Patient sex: M
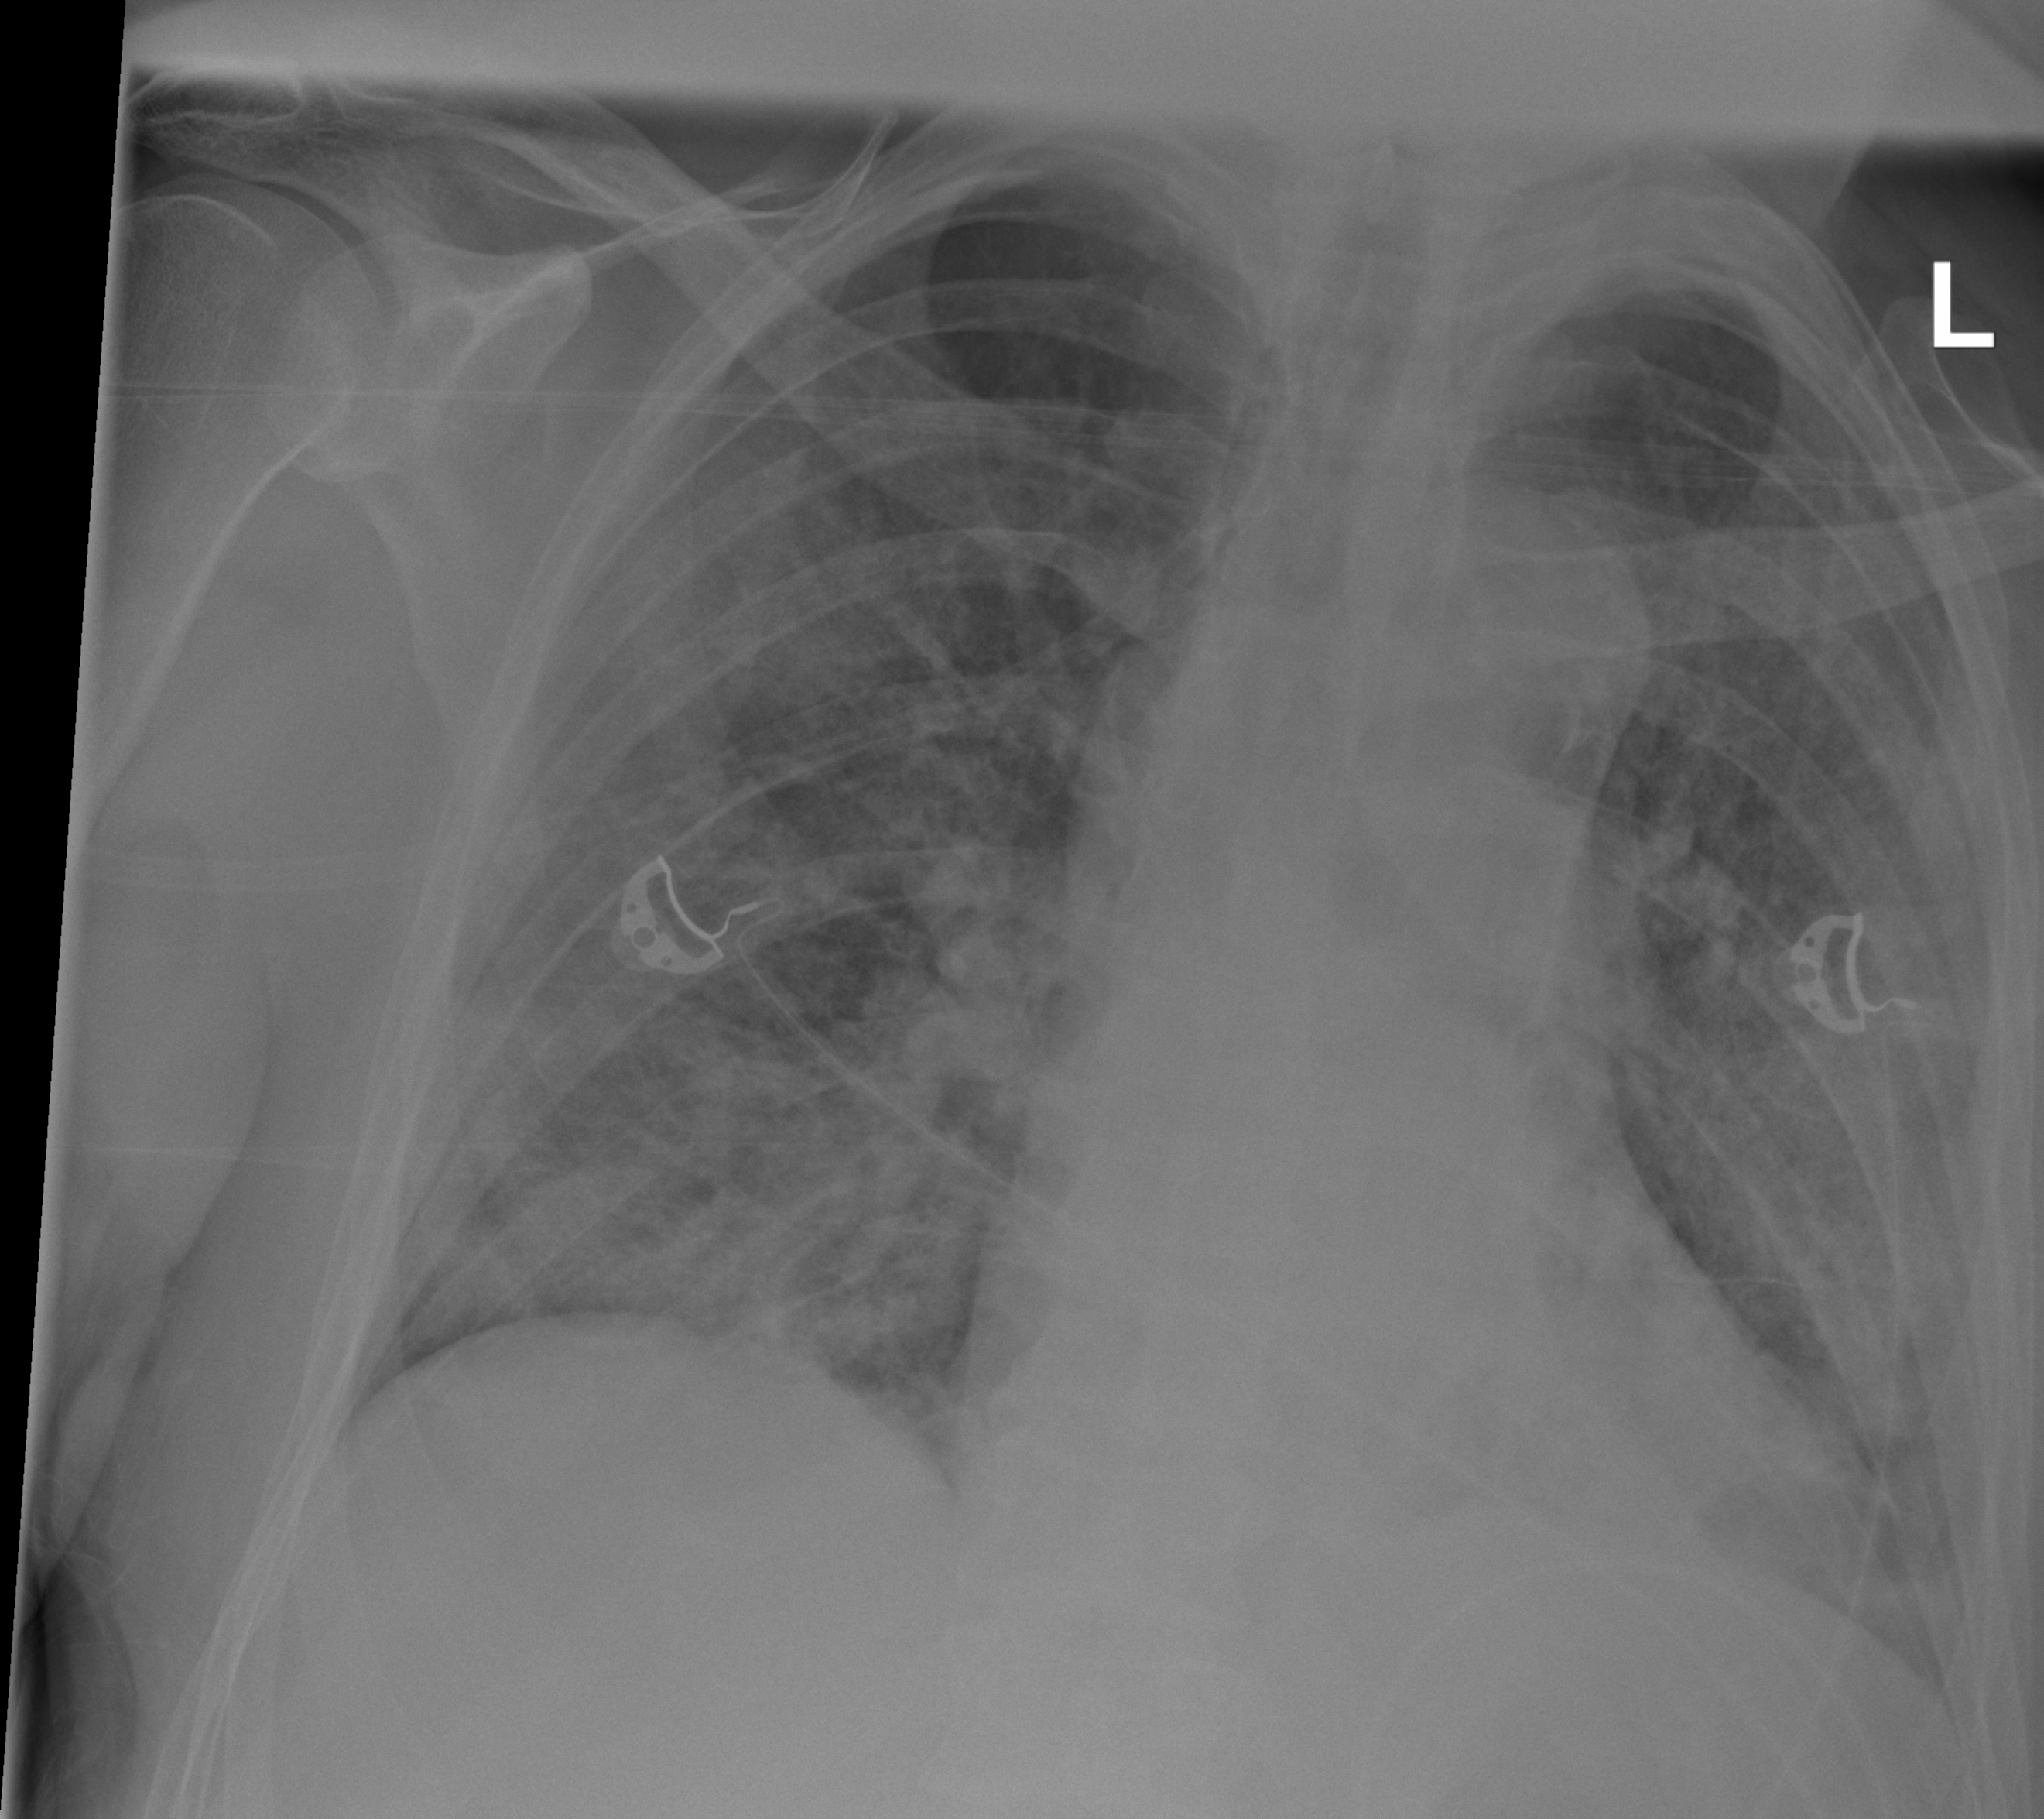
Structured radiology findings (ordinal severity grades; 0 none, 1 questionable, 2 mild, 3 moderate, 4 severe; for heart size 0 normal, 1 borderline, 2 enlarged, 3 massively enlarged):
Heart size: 1
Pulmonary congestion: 2
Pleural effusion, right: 0
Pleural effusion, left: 1
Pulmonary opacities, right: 3
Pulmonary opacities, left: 3
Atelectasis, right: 2
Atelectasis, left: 2